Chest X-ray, PA view. Patient: 41 years old, sex F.
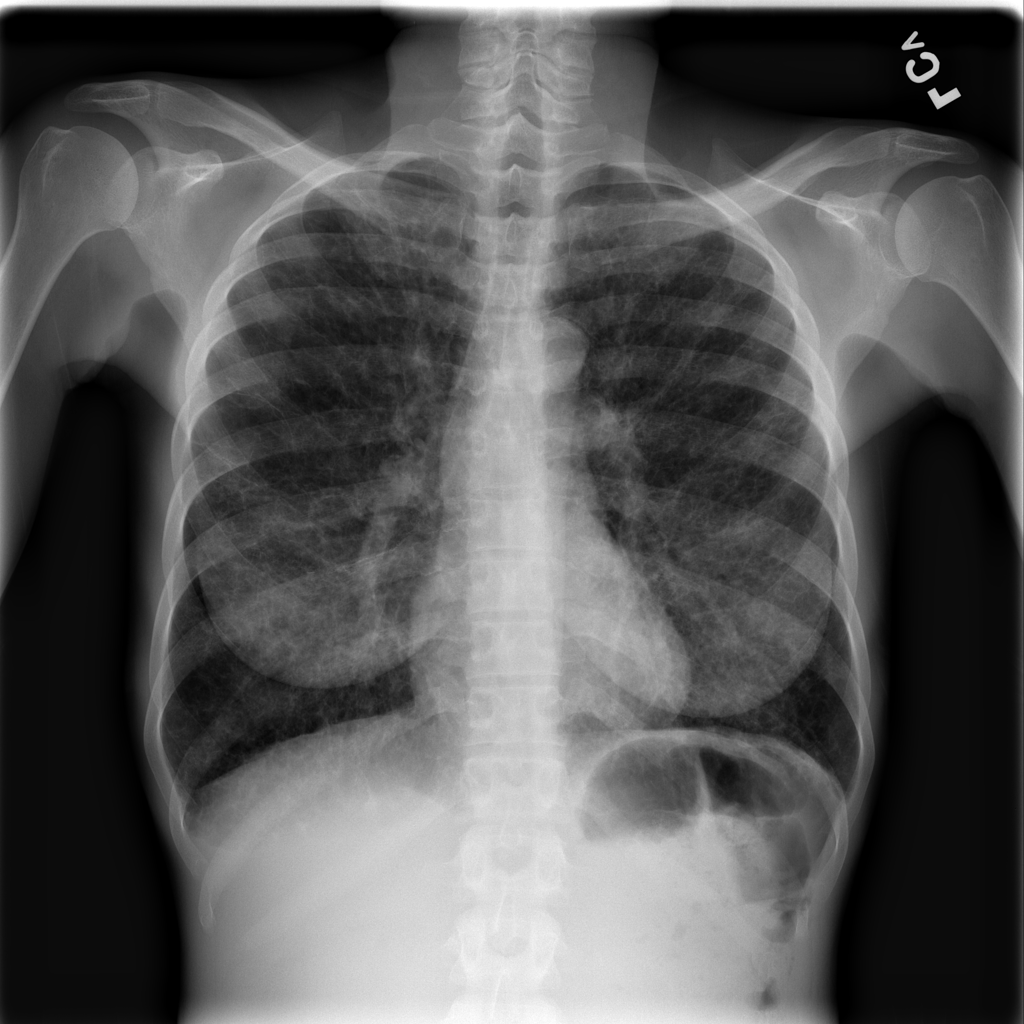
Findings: No Finding